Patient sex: M
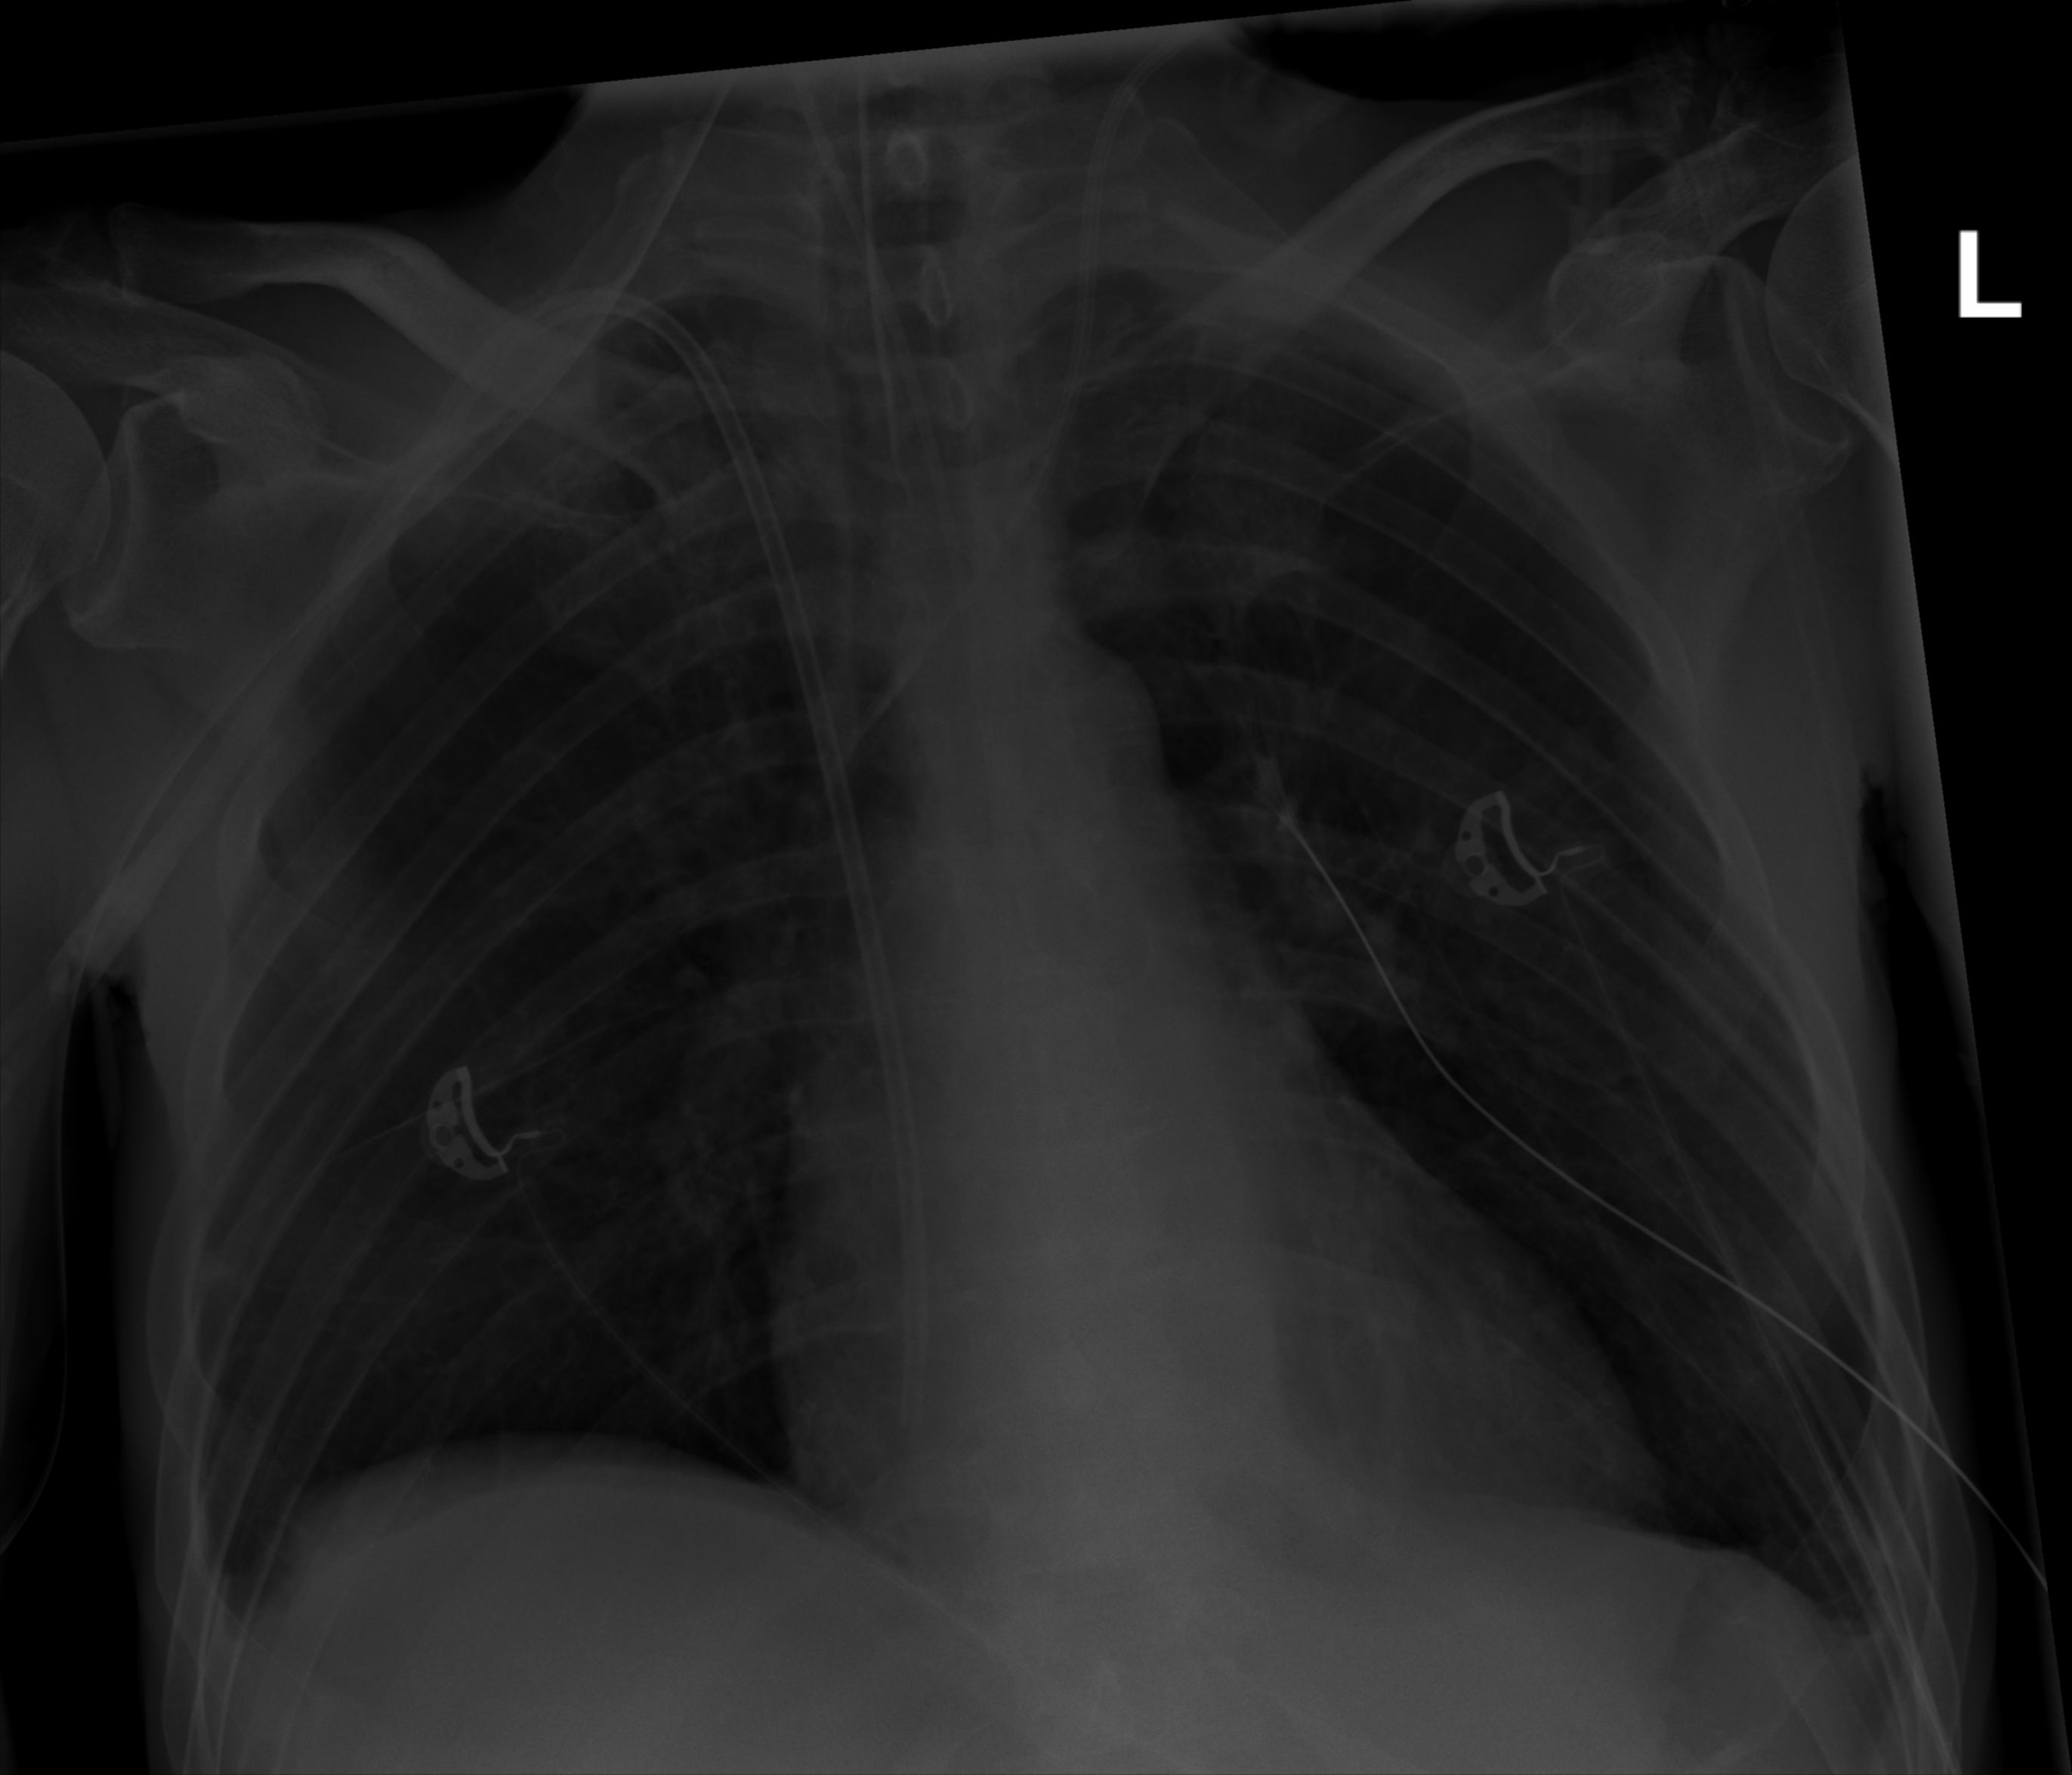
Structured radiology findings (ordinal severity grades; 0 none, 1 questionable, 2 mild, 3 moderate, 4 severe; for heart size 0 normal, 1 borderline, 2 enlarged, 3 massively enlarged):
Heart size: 1
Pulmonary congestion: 0
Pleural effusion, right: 2
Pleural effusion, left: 2
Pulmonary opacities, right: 0
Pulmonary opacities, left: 0
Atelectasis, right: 0
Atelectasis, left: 0